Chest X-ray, PA view. Patient: 55 years old, sex M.
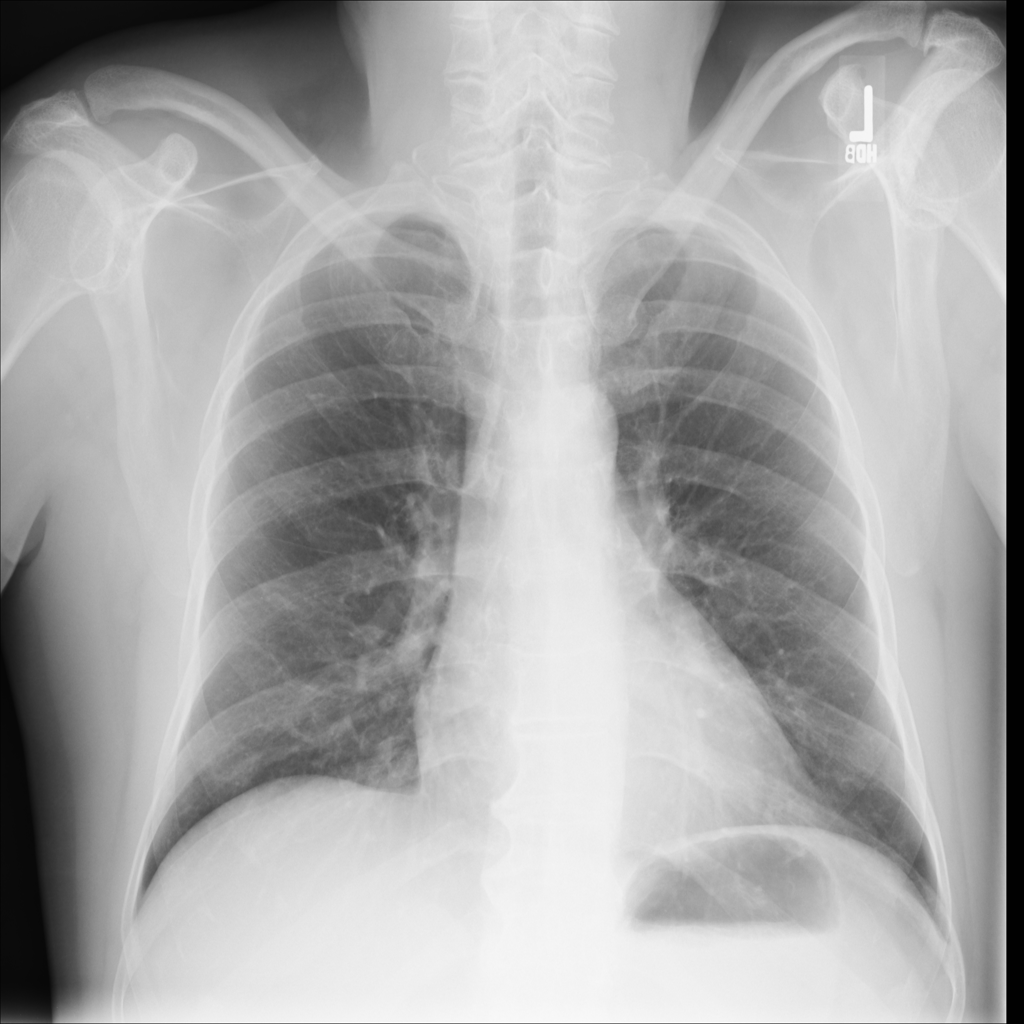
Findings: No Finding